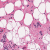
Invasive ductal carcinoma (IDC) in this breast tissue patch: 0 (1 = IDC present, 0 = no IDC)